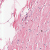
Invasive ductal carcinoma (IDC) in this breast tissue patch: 0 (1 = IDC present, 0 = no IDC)